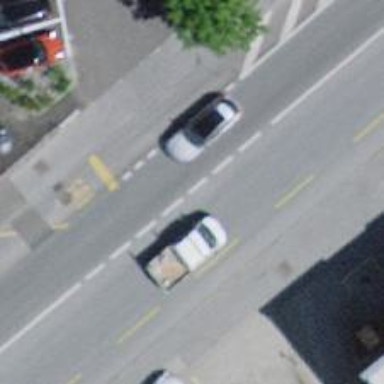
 and sidewalks on both sides. There is cycle lane on both sides of the road."